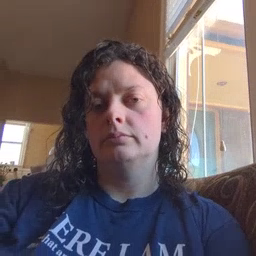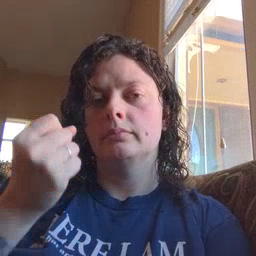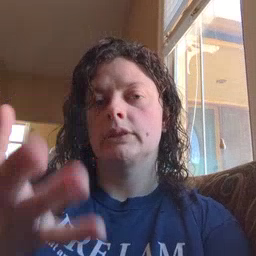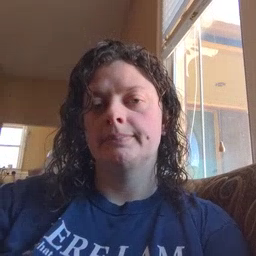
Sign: many